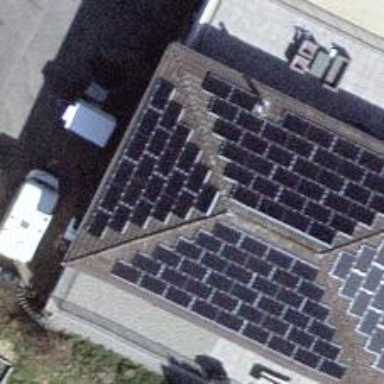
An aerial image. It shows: Solar power generator.